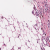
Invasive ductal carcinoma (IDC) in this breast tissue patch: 0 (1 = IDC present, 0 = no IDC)